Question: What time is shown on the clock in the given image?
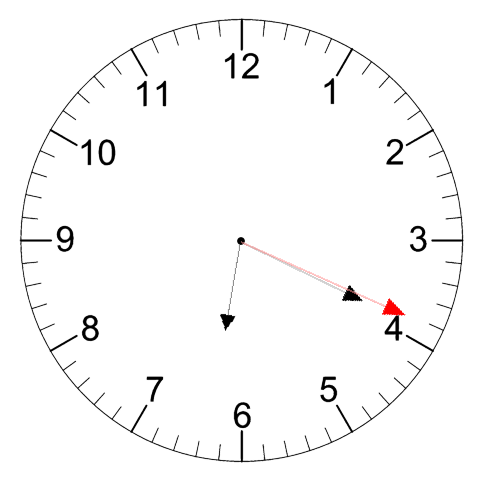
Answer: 06:19:19